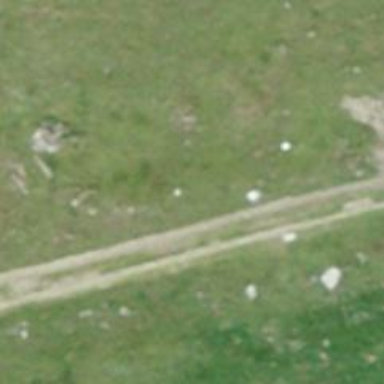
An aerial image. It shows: Gravel track with grade 3 quality. The trail visibility is excellent.